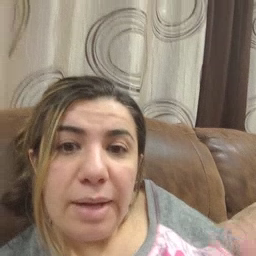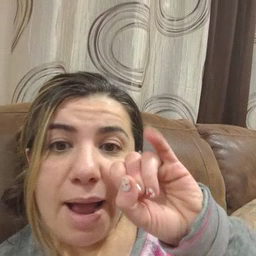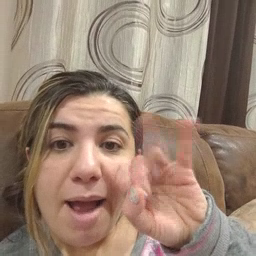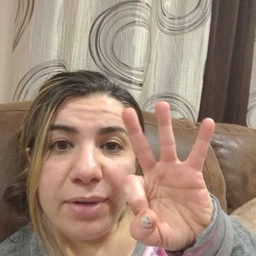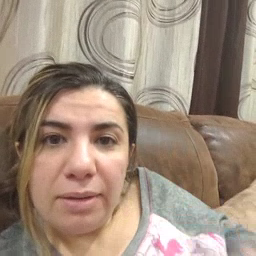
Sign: if